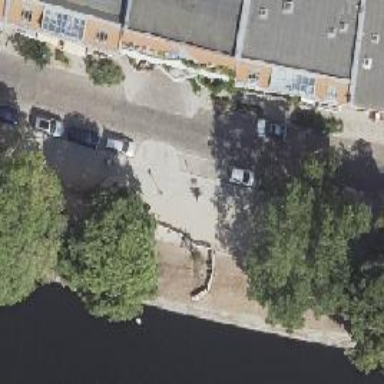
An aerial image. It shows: Bicycle parking area with kerb extension.